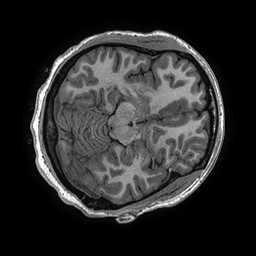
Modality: T1w
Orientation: axial
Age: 23
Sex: female
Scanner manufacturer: ge
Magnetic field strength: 3 T
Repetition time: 0.006952 s
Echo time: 0.00292 s